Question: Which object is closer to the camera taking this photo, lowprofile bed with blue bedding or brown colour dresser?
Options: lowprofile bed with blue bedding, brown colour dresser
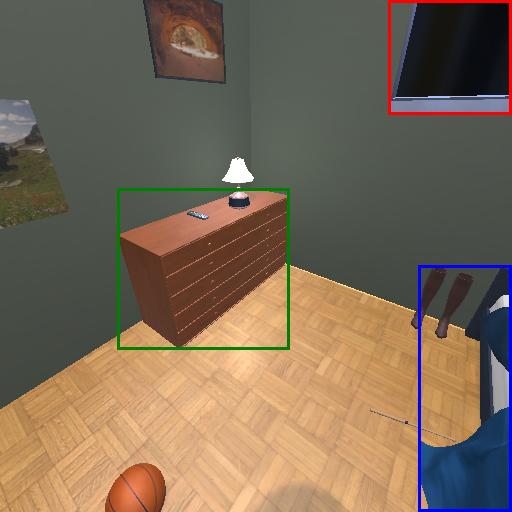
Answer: lowprofile bed with blue bedding